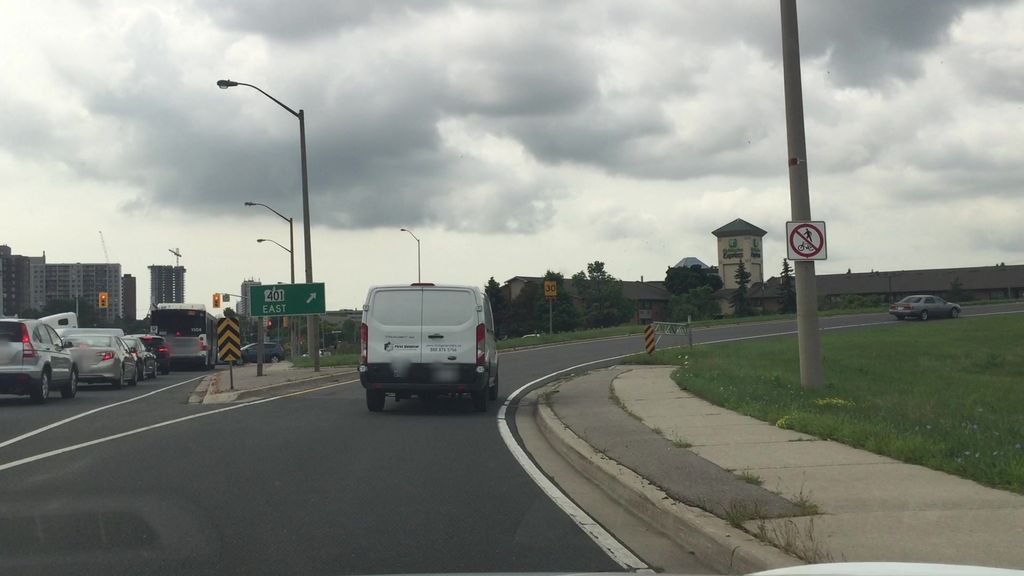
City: toronto